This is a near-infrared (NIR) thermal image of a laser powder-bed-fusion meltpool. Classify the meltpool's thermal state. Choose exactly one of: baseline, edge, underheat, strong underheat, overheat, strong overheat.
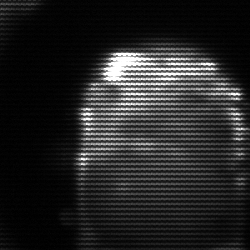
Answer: baseline